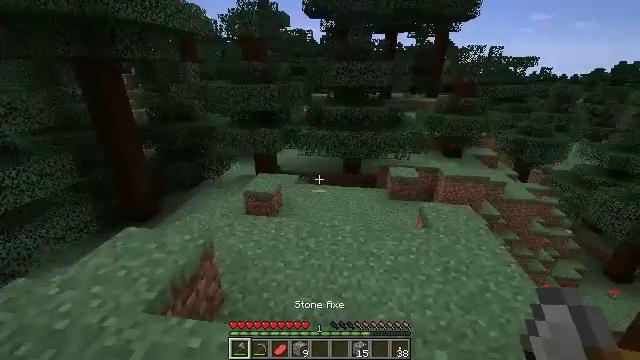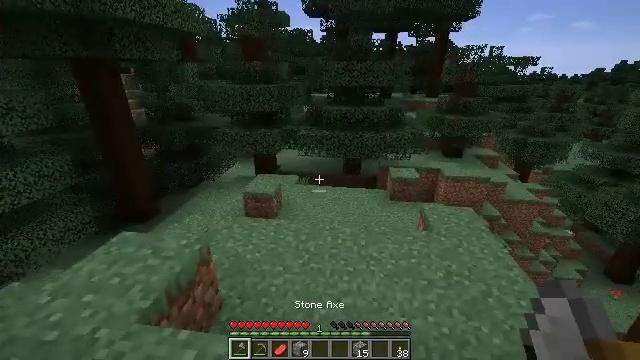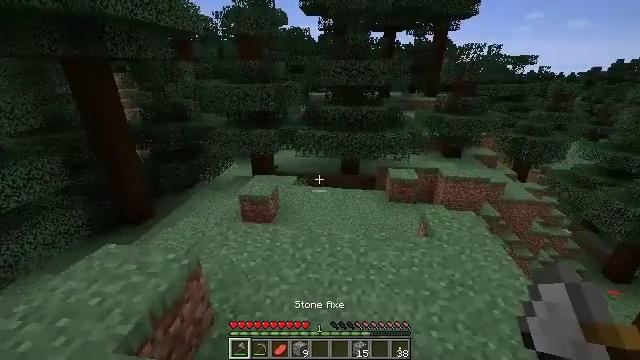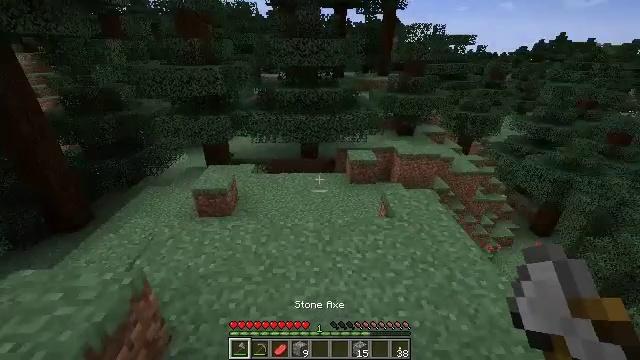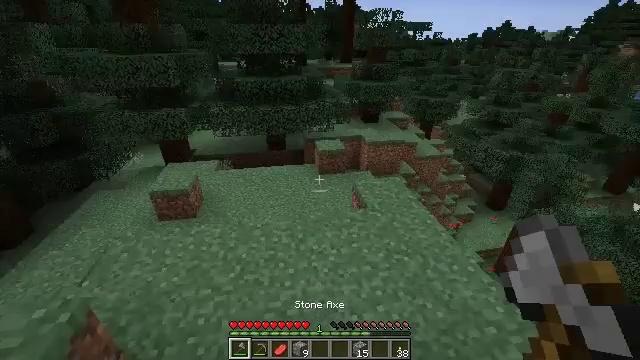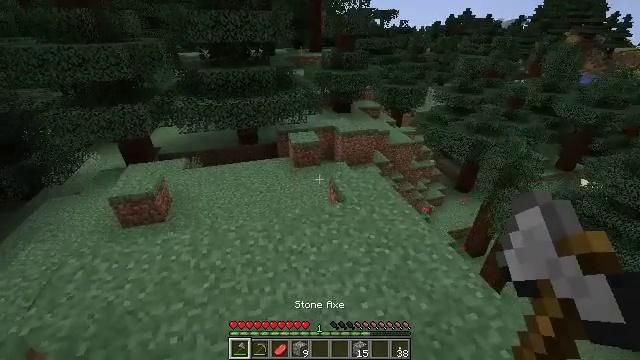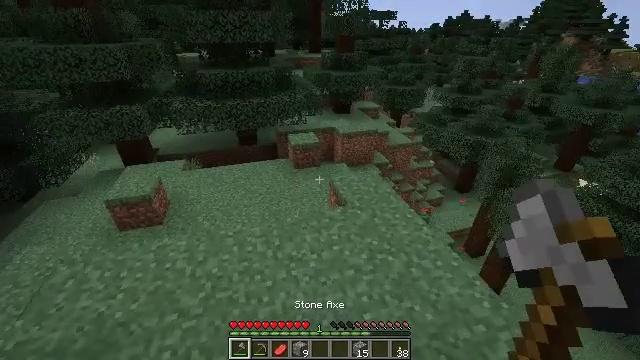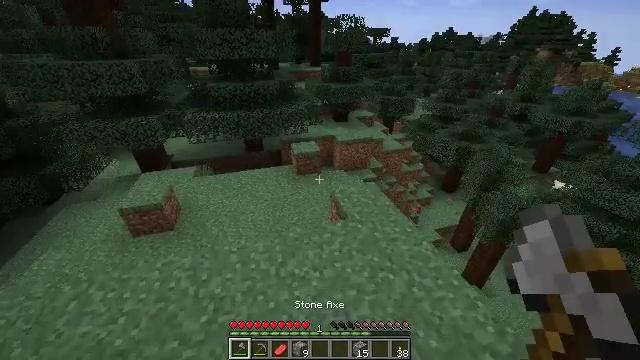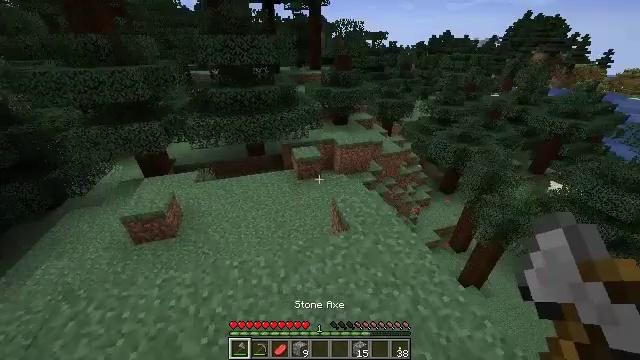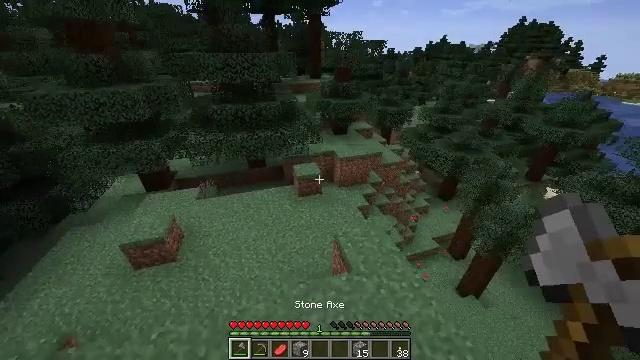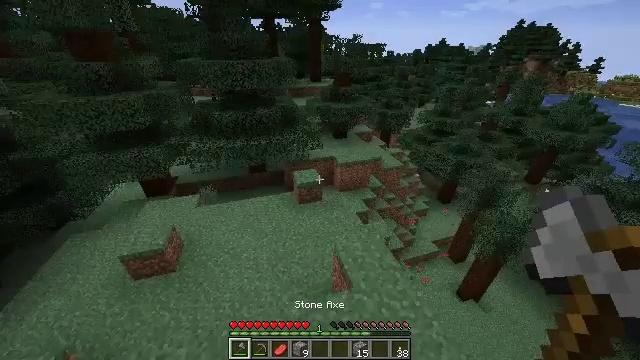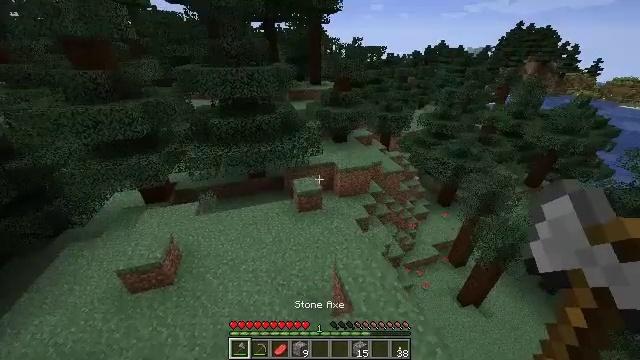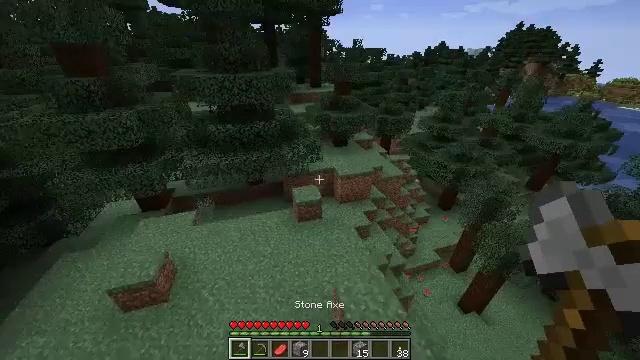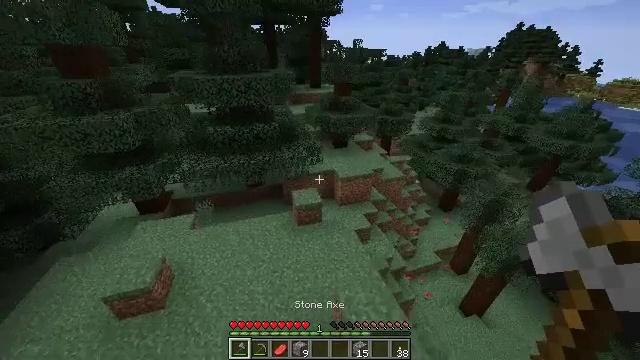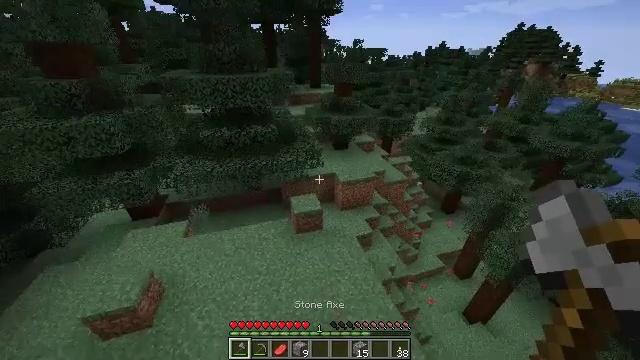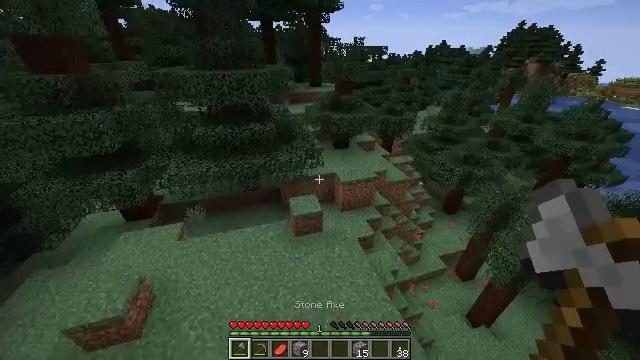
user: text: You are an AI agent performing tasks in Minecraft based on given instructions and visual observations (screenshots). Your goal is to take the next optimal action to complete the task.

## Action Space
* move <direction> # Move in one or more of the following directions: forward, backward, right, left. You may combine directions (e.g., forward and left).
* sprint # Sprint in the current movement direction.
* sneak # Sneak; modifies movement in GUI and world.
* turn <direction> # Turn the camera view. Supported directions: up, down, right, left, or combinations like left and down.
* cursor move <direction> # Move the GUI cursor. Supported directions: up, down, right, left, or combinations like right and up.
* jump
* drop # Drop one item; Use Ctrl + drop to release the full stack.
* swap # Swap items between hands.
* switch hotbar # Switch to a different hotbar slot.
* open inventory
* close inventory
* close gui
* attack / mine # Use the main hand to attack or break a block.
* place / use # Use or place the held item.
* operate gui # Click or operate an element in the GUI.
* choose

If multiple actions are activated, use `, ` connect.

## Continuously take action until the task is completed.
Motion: motion action
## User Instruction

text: Mine the spawner block.
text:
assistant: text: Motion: move forward
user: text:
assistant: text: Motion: move forward
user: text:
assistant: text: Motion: move forward, turn right and down
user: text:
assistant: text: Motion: move forward, turn right and down
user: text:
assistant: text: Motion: move forward, sprint, turn right and down
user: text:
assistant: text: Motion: move forward, sprint
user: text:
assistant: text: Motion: move forward, sprint
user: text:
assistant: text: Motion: move forward, sprint, jump
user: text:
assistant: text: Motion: move forward, sprint, jump
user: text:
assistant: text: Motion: move forward, sprint, jump
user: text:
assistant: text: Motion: move forward, sprint, jump
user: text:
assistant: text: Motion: move forward, sprint
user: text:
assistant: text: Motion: move forward, sprint
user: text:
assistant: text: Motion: move forward, sprint
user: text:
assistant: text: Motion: move forward, sprint
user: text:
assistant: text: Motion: move forward, sprint
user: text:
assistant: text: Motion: move forward
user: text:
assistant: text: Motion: move forward
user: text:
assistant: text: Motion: move forward
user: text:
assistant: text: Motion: move forward
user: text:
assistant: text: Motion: move forward
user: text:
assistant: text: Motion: move forward
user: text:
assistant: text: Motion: move forward and move right
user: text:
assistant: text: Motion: move forward and move right
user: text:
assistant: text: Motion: move forward and move right
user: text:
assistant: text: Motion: move forward
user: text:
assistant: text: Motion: move forward, turn left
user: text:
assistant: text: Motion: move forward
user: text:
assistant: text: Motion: move forward
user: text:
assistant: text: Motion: move forward, jump